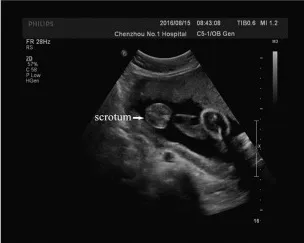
(B) Ultrasound result of the fetus (27th week of gestation) showed the existence of scrotum, indicating male gonadal differentiation.
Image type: radiology (ultrasound)